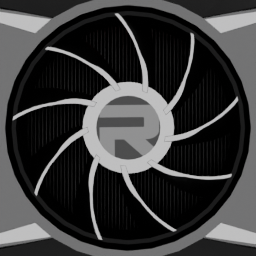
Label: electronics